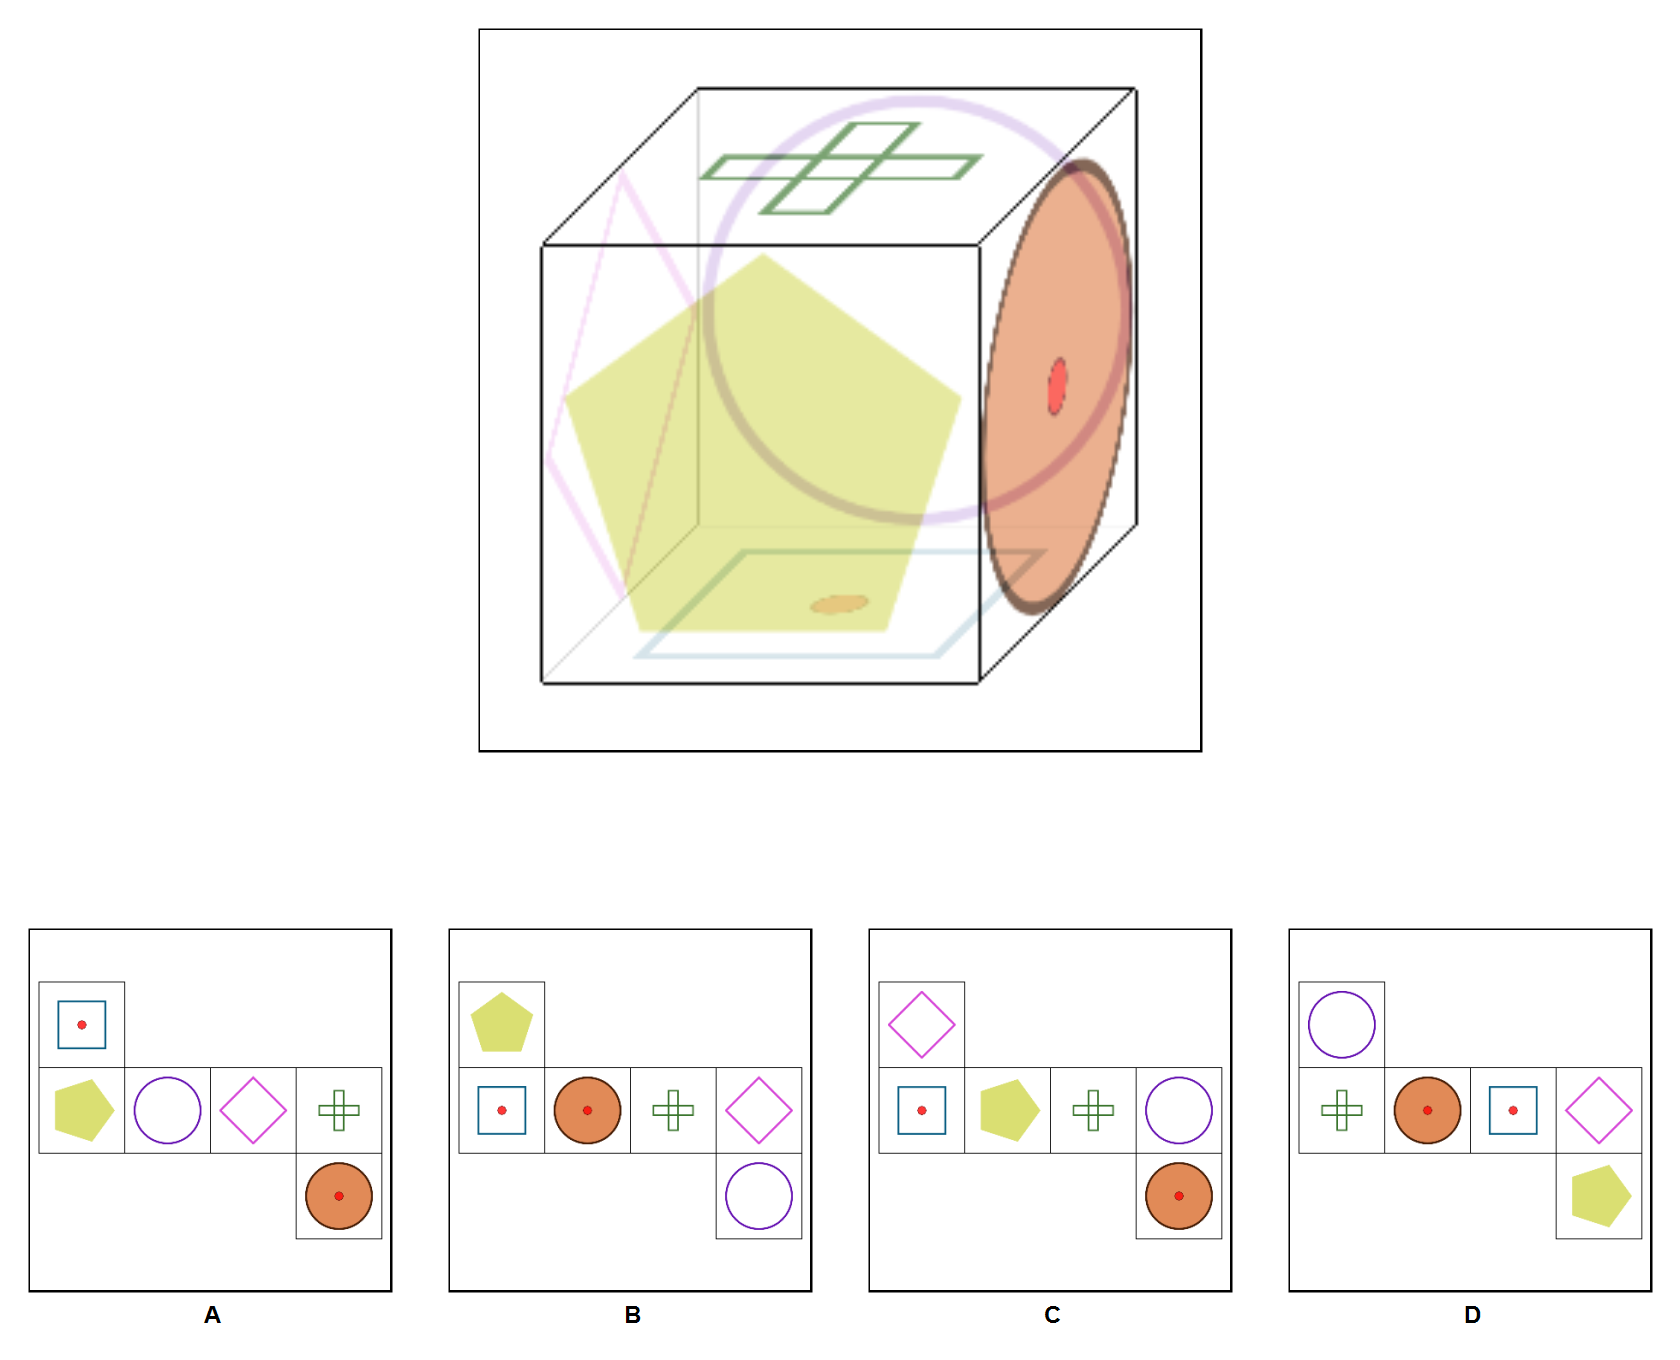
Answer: A